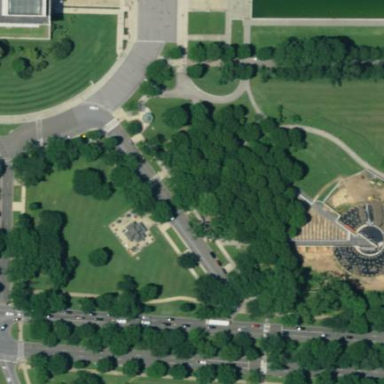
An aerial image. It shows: War memorial monument located within national park boundary.